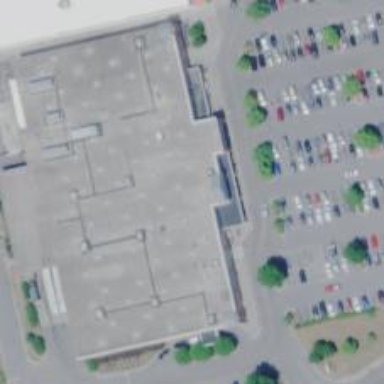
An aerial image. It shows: Supermarket.